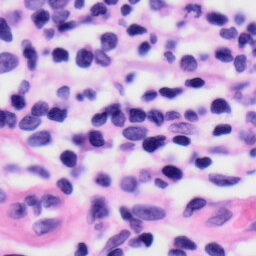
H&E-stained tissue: Skin